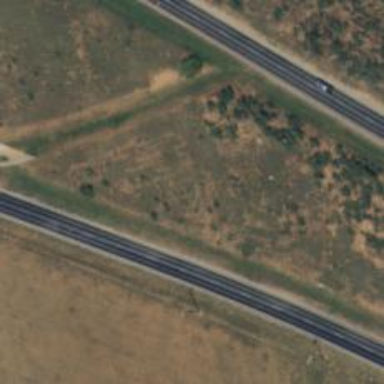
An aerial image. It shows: Asphalt motorway.